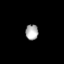
Tissue: lung
Cell type: Fibroblasts
Senescence score: 0.5801
Nuclear area (px): 196
Mean DAPI intensity: 169.592